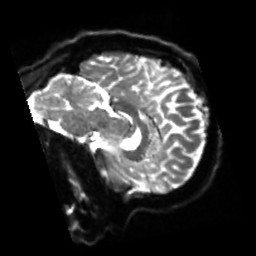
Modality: sbref
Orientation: sagittal
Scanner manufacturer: siemens
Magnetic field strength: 3 T
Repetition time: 4 s
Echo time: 0.0594 s